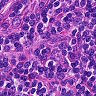
Metastatic tissue present: no